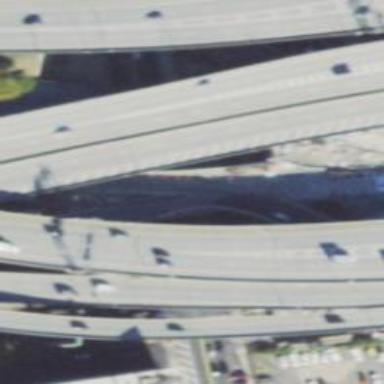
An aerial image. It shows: Primary_link highway crossing bridge.